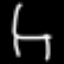
Label: chair